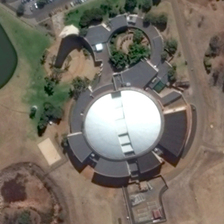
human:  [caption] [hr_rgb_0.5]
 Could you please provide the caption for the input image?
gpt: some green trees are near a large circle building .

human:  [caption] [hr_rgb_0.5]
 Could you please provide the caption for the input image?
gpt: some green trees are near a large circle building .

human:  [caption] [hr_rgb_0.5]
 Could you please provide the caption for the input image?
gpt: the white, oval stadium is surrounded by grey, long buildings and several trees .

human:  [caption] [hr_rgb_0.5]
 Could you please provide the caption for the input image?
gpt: the white, oval stadium is surrounded by grey, long buildings and several trees .

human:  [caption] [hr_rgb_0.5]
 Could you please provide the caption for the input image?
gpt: some green trees are near a large circle building .